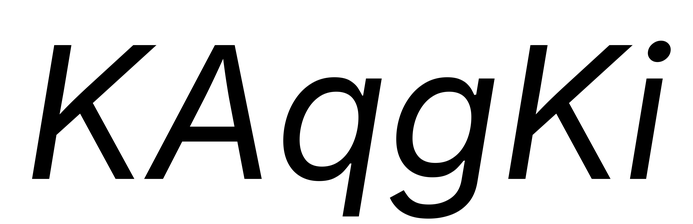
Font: Inter-Italic_Italic